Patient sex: M
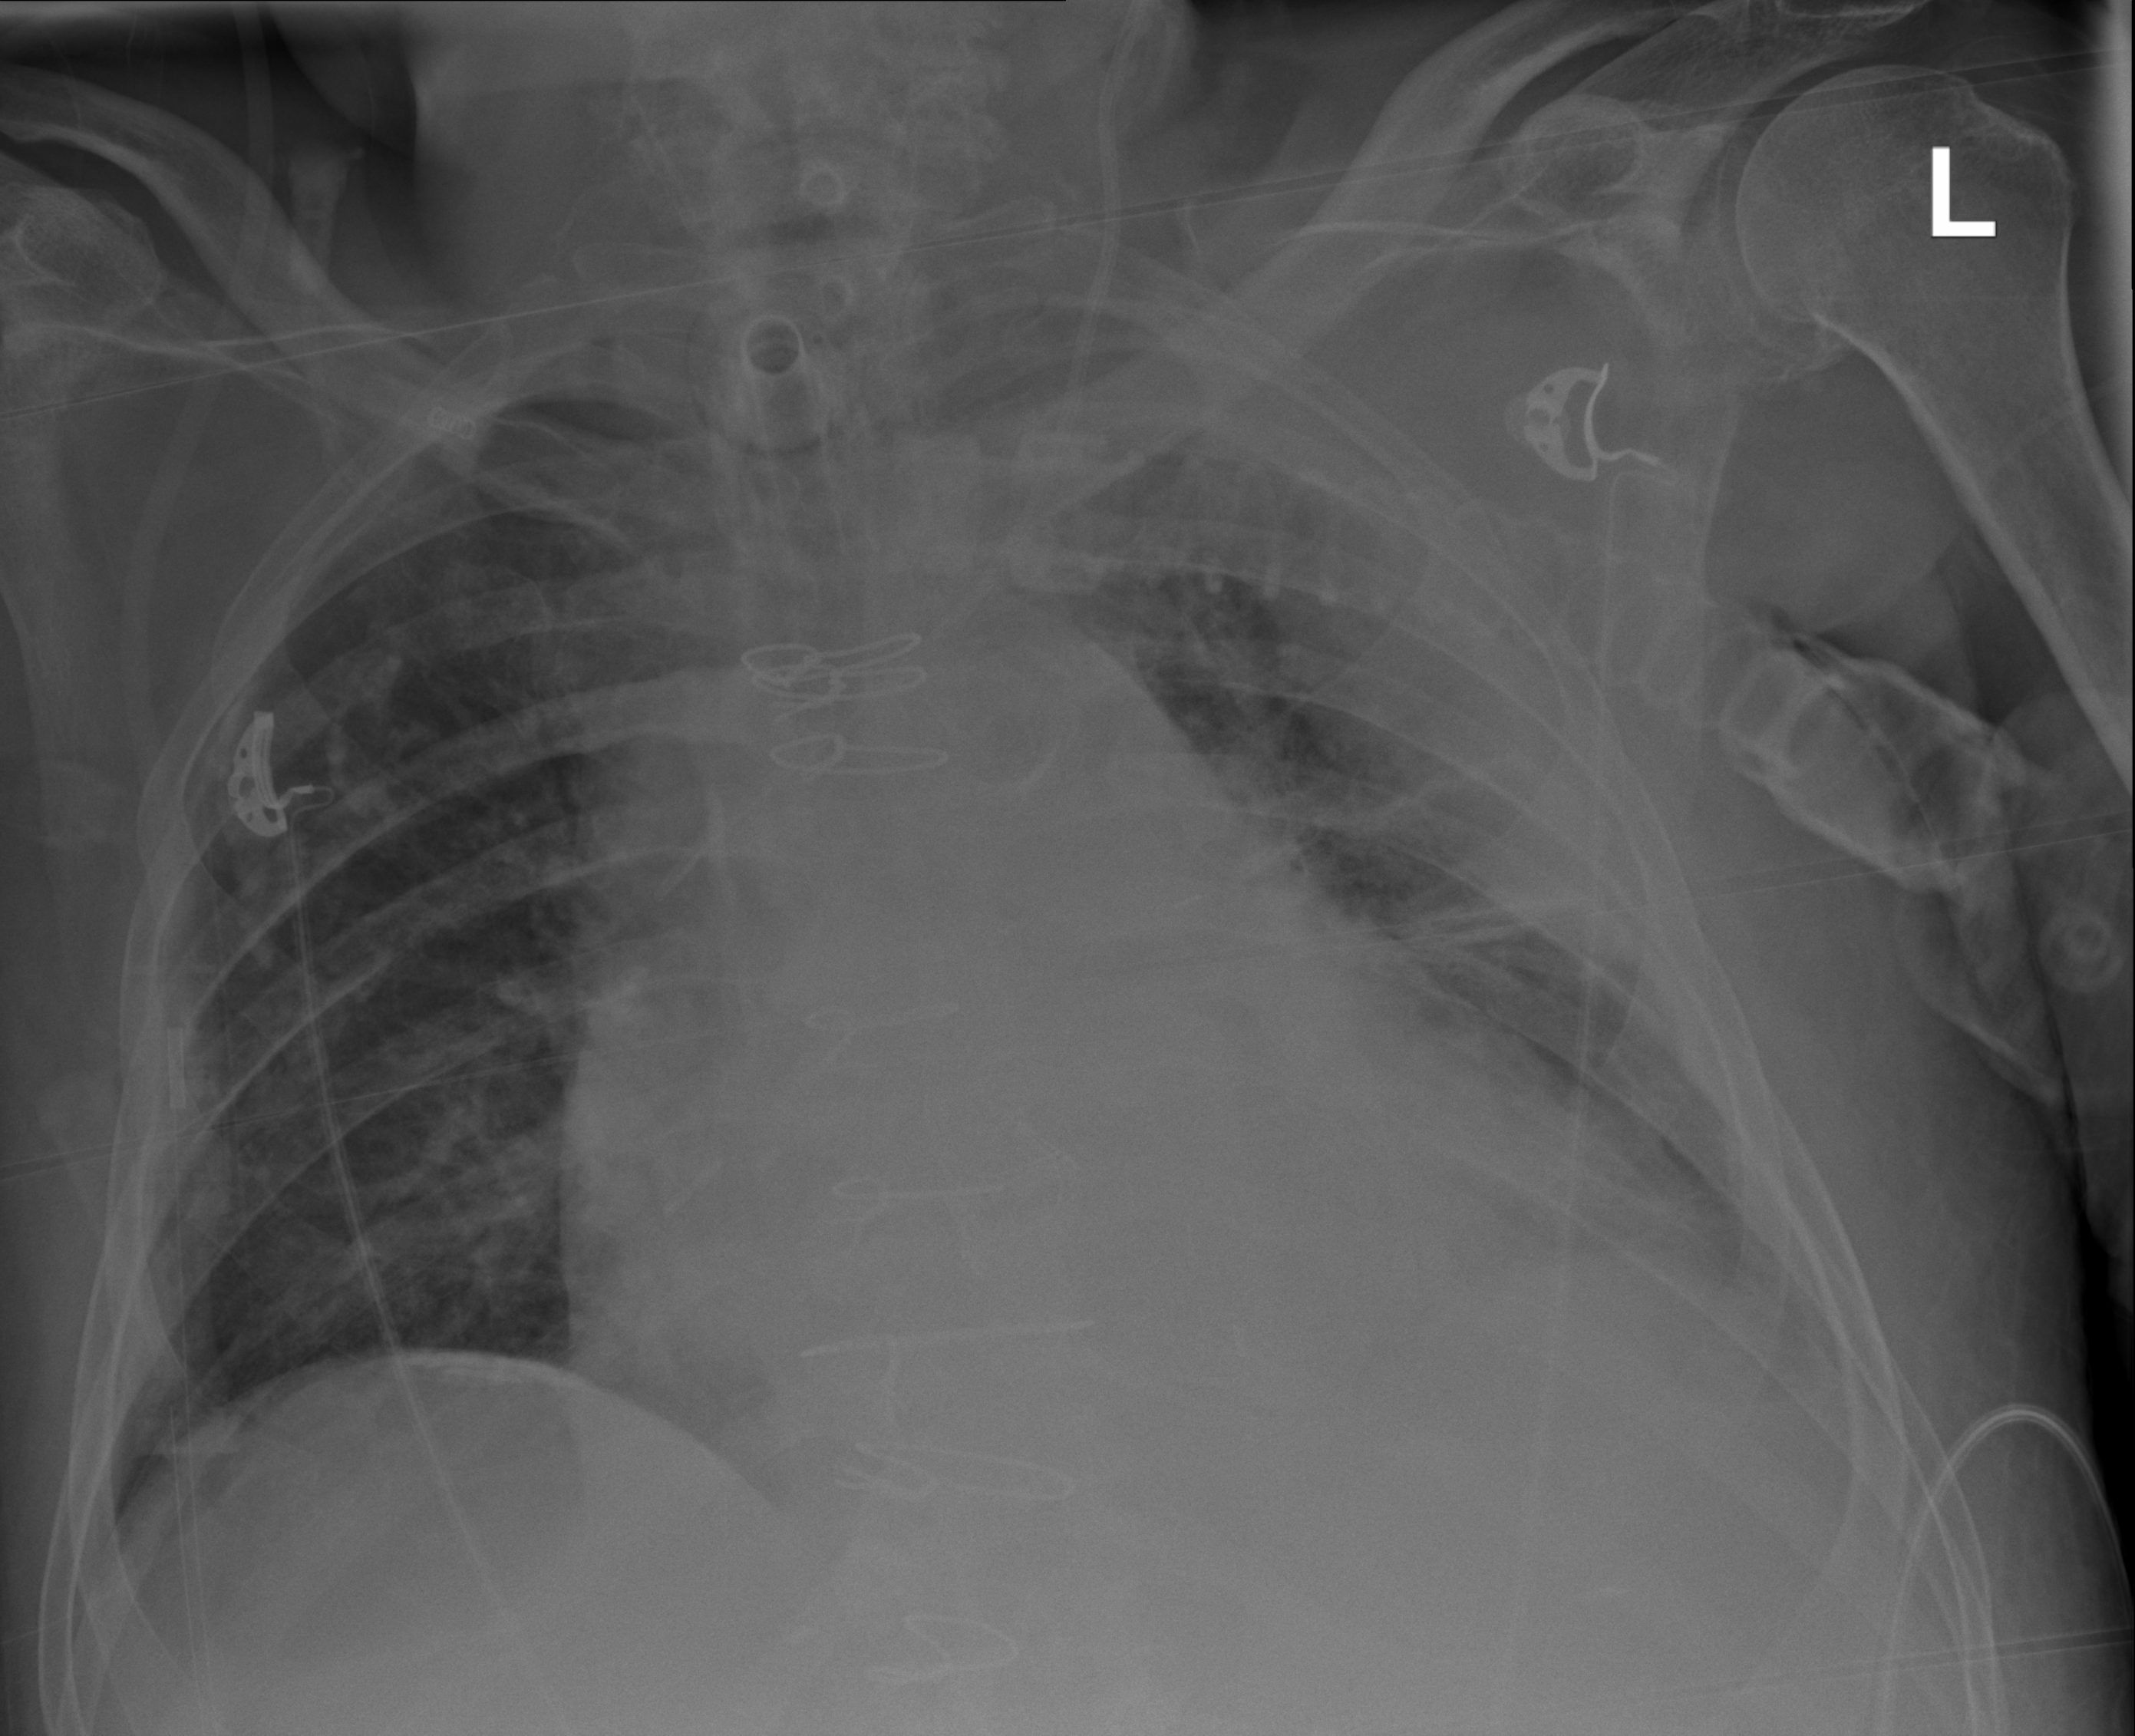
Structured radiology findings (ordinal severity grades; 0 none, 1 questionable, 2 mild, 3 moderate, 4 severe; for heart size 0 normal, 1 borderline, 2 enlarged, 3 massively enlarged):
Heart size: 3
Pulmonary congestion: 2
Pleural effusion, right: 0
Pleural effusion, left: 3
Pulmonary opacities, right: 0
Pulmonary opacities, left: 2
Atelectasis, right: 2
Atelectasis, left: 2